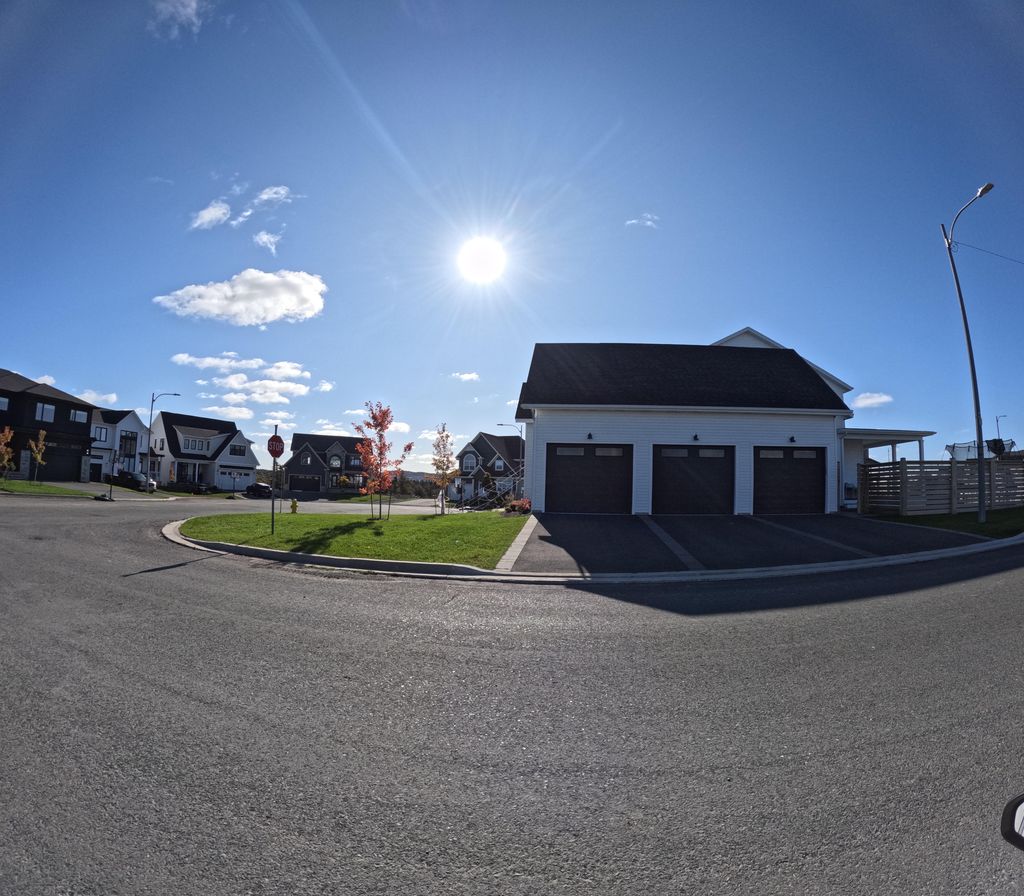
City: st_johns